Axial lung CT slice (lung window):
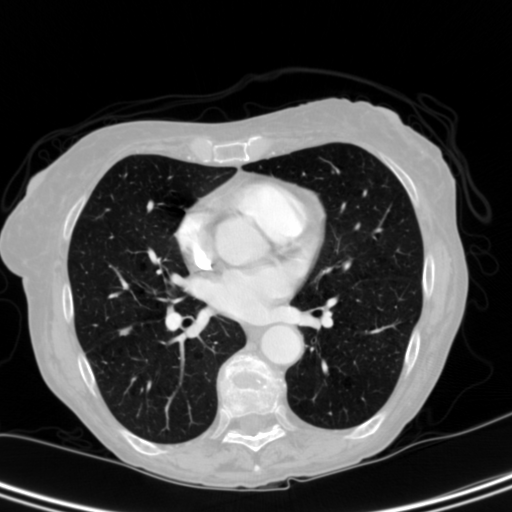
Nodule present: no